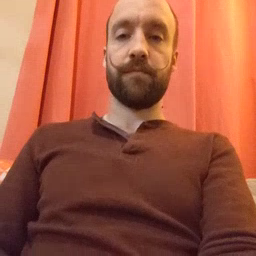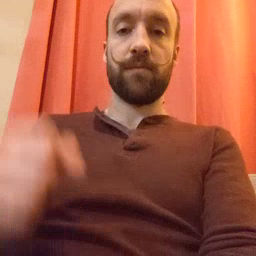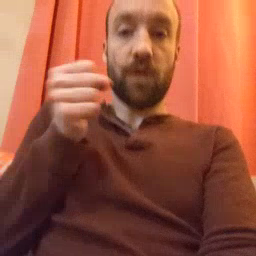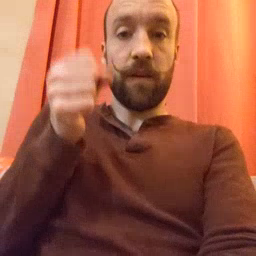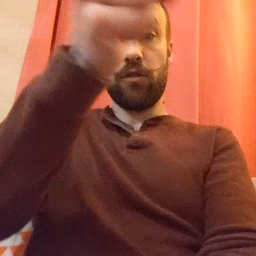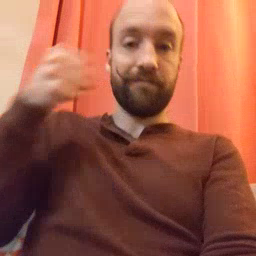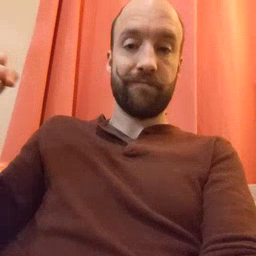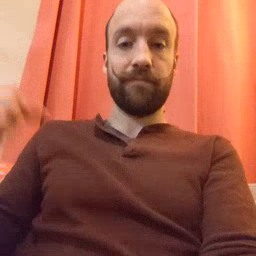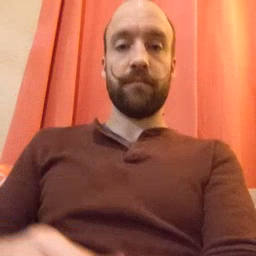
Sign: refrigerator